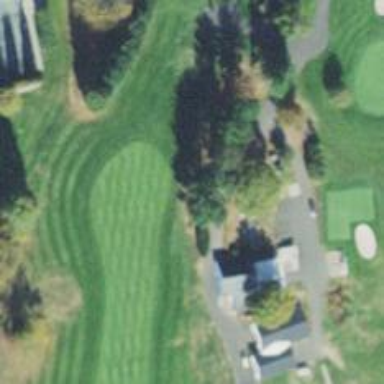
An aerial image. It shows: Path for both road and golf.